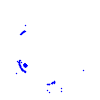
Particle: pion